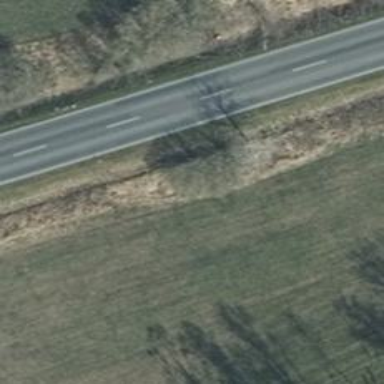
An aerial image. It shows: Deciduous broadleaved tree.